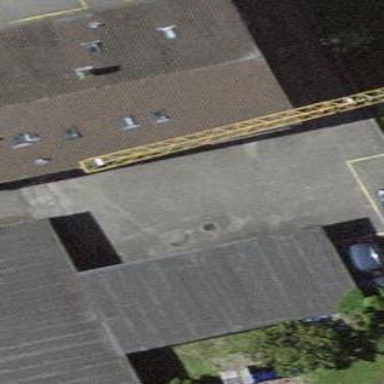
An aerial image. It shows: Garage building.